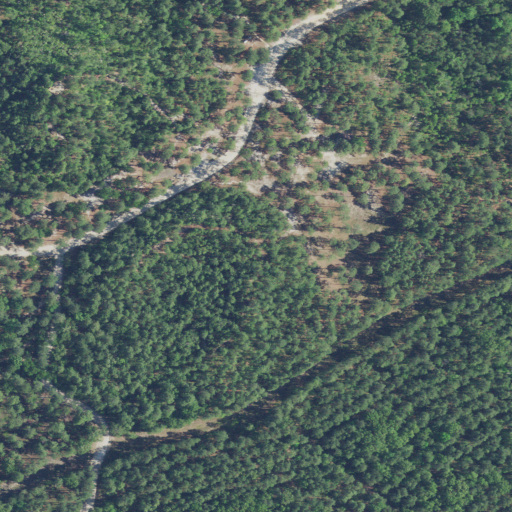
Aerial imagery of mountain in South Carolina named Horseshoe Mountain containing evergreen forest, open development, low intensity development, mixed forest, and barren land